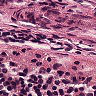
Metastatic tissue present: yes